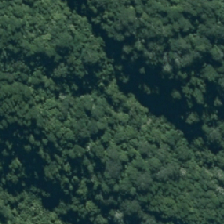
Land cover: indigenous_forest